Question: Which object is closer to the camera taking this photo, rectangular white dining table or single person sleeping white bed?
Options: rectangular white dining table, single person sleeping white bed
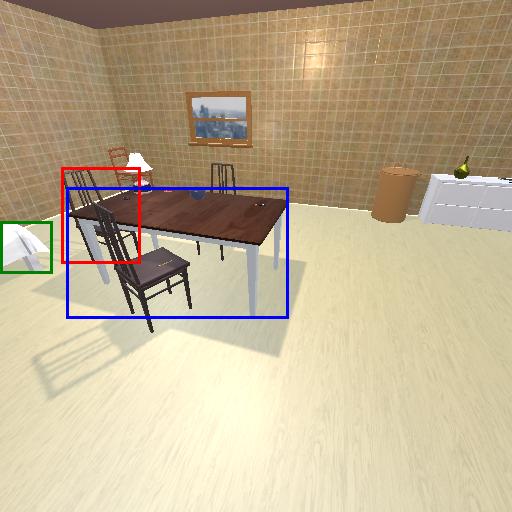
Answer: rectangular white dining table